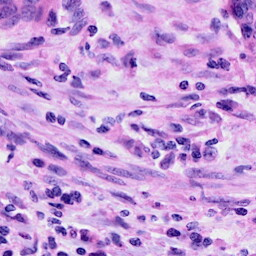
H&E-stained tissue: Cervix